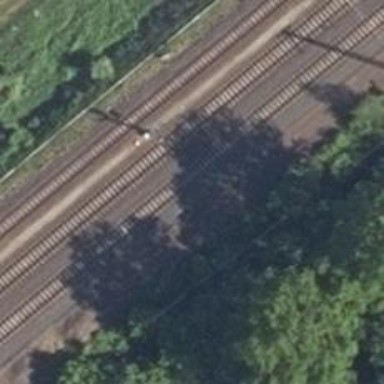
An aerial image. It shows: Railway signal.